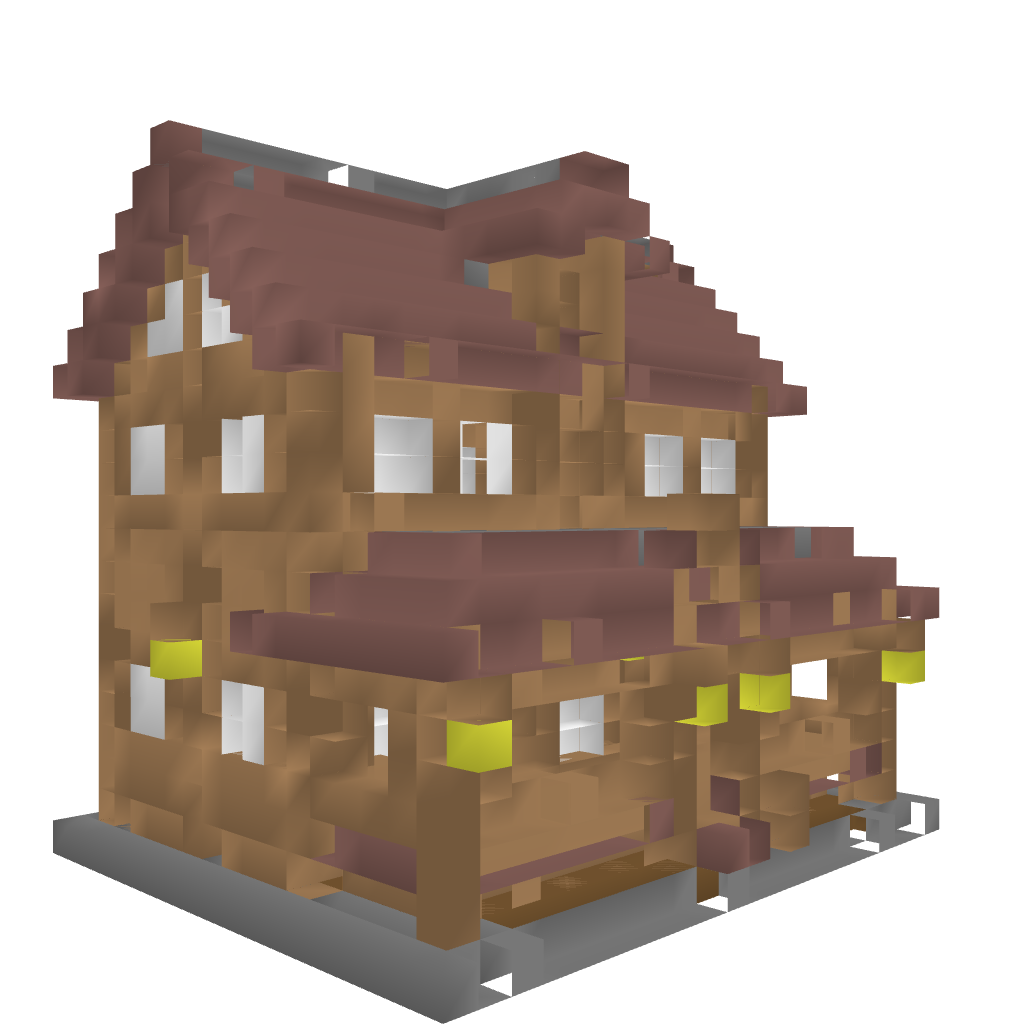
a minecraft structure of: Farm House for 1.6.0+ good quality